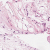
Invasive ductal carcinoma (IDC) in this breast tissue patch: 0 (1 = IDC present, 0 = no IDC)